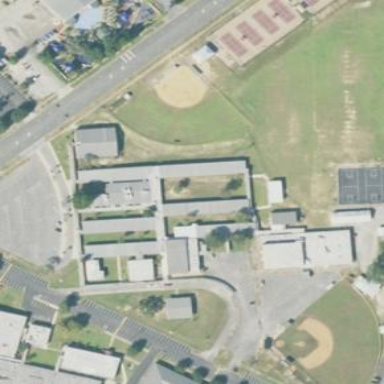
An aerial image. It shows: School.